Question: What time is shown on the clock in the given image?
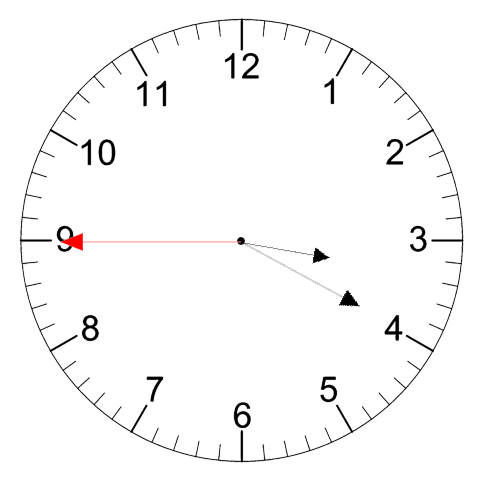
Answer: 03:19:45